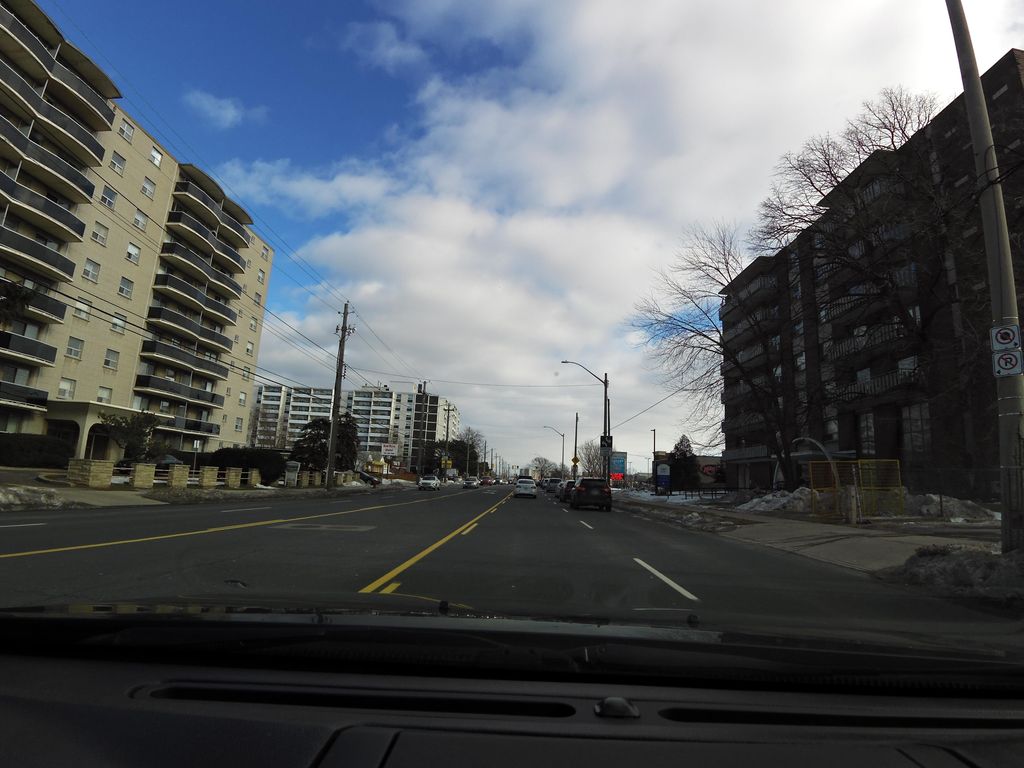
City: hamilton